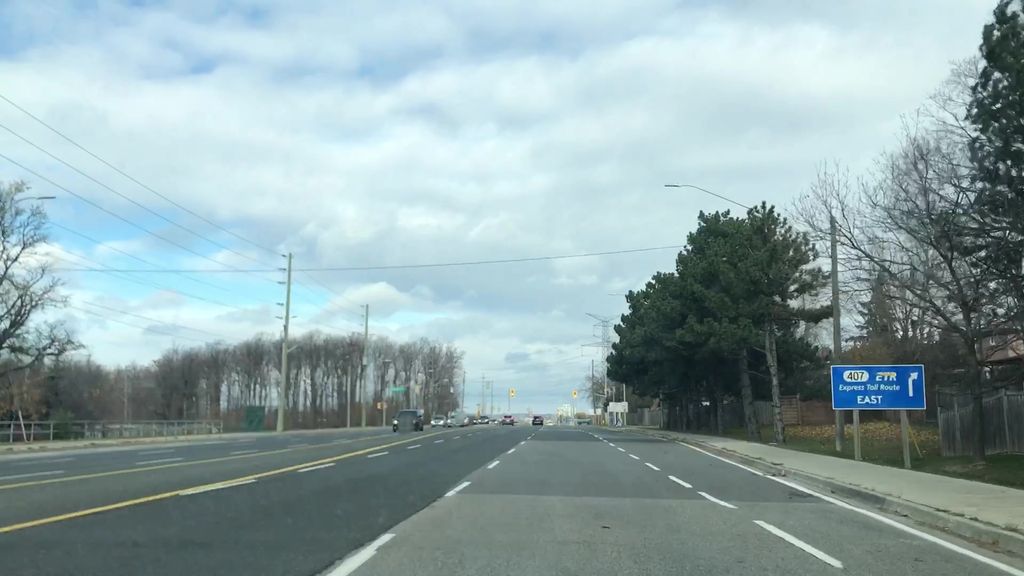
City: toronto